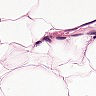
Metastatic tissue present: no